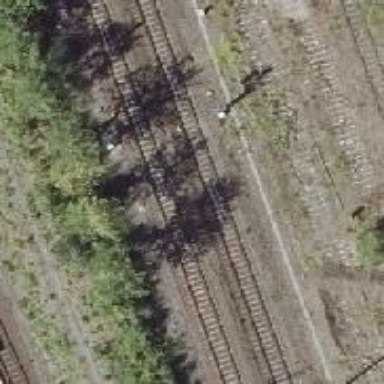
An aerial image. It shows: Railway signal.